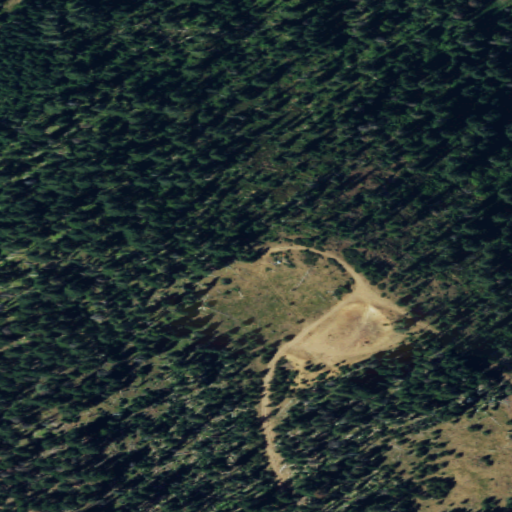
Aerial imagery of mountain in Washington named King Mountain containing evergreen forest, shrub, open development, and medium intensity development